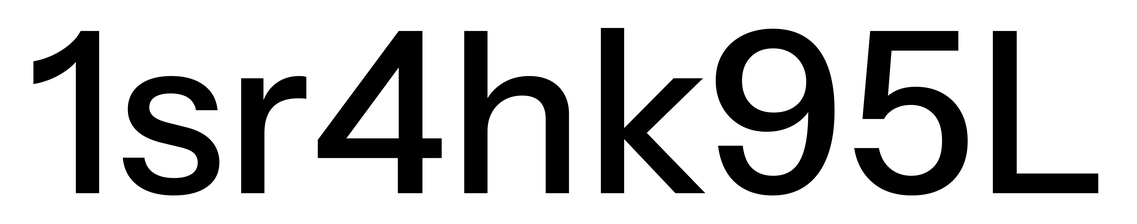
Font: InstrumentSans_Medium